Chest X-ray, PA view. Patient: 56 years old, sex F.
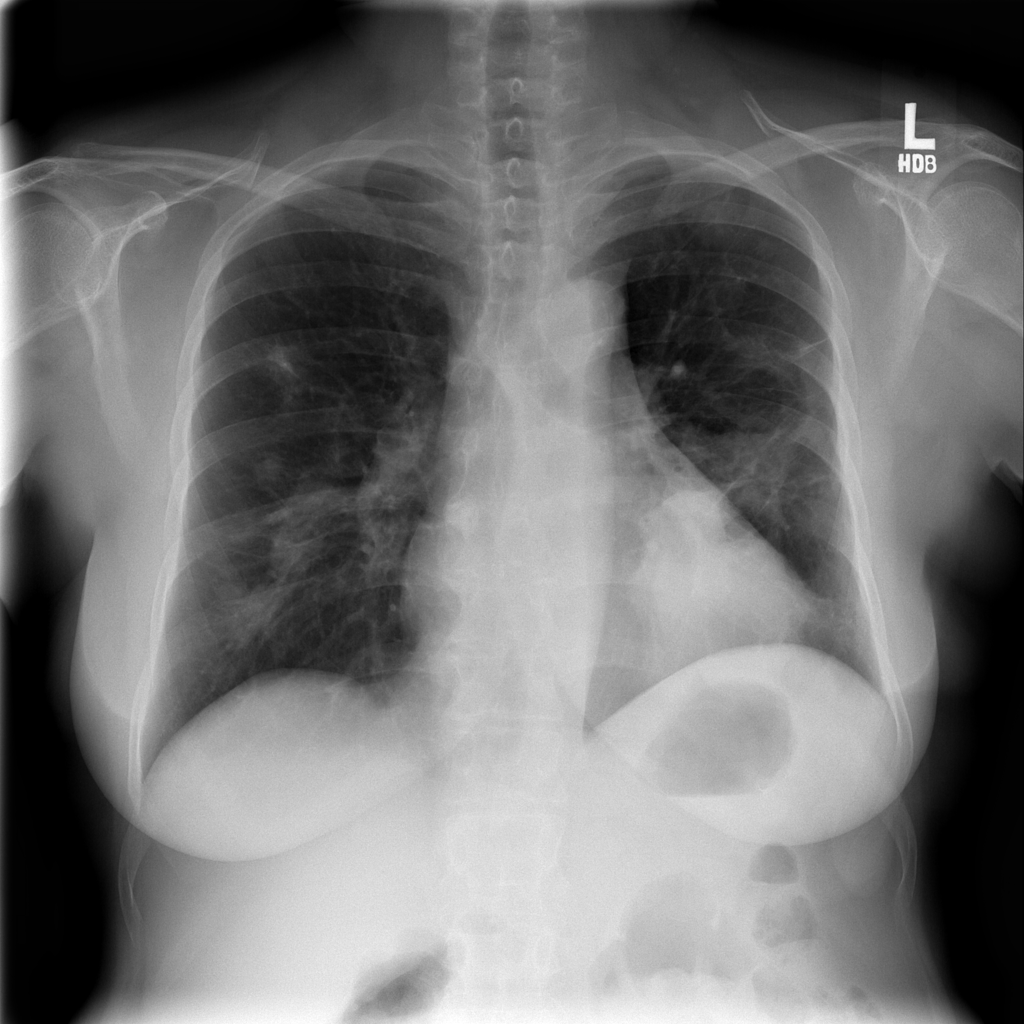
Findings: Mass, Nodule